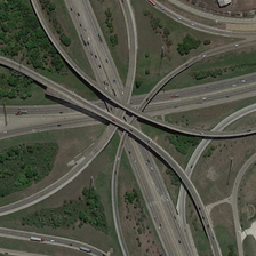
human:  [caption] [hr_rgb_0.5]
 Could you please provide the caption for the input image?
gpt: the viadu has several diamond circles under the freeway .

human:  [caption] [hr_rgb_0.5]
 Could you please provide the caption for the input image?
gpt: there is a symmetrical viaduct with the shape of four petals .

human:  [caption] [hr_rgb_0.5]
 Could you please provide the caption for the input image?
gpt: A three-story overpass spans a highway on the ground of the equipment.

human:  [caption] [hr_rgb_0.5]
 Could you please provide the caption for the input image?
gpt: The three-story viaduct crosses the road on the ground of the facility.

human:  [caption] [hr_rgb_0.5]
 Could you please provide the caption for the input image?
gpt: The three-storey overpass crosses the road on the facility ground.